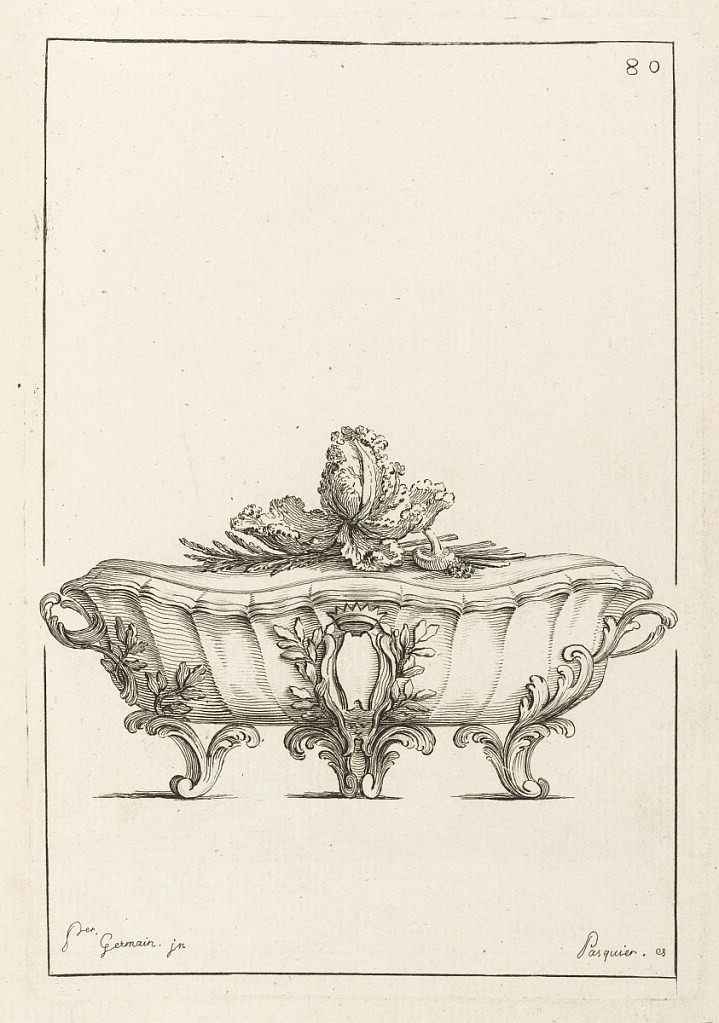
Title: Terrine
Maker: Pierre Germain, French, 1703 - 1783
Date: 1748
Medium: Etching on laid paper
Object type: Print
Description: Tureen made of shell, with leaves for feet with cabbage and mushroom finial. Central ornament topped with crown. The plate is signed and numbered.